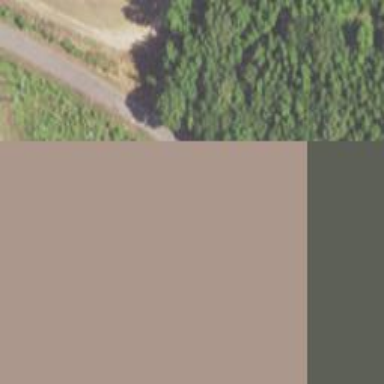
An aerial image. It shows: Unclassified road.